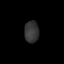
Tissue: prostate
Cell type: Epithelial cells
Senescence score: 0.3171
Nuclear area (px): 311
Mean DAPI intensity: 52.547